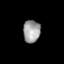
Tissue: prostate
Cell type: T cells
Senescence score: 0.35
Nuclear area (px): 376
Mean DAPI intensity: 159.551